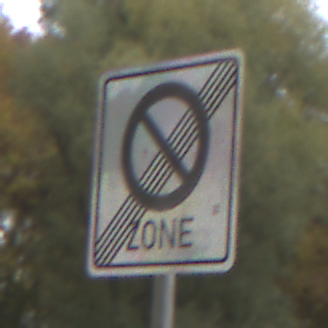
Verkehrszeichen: EndeEingeschraenktesHalteverbotZone
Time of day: MorningAfternoon
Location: Outdoor (Nature)
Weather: Overcast
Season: Autumn
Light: Natural